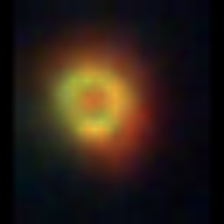
Taxon: NanoPlankton
Group: Other